Field crop: maize
Growth stage: 2
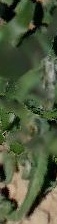
Species: maize